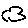
Label: cloud